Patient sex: M
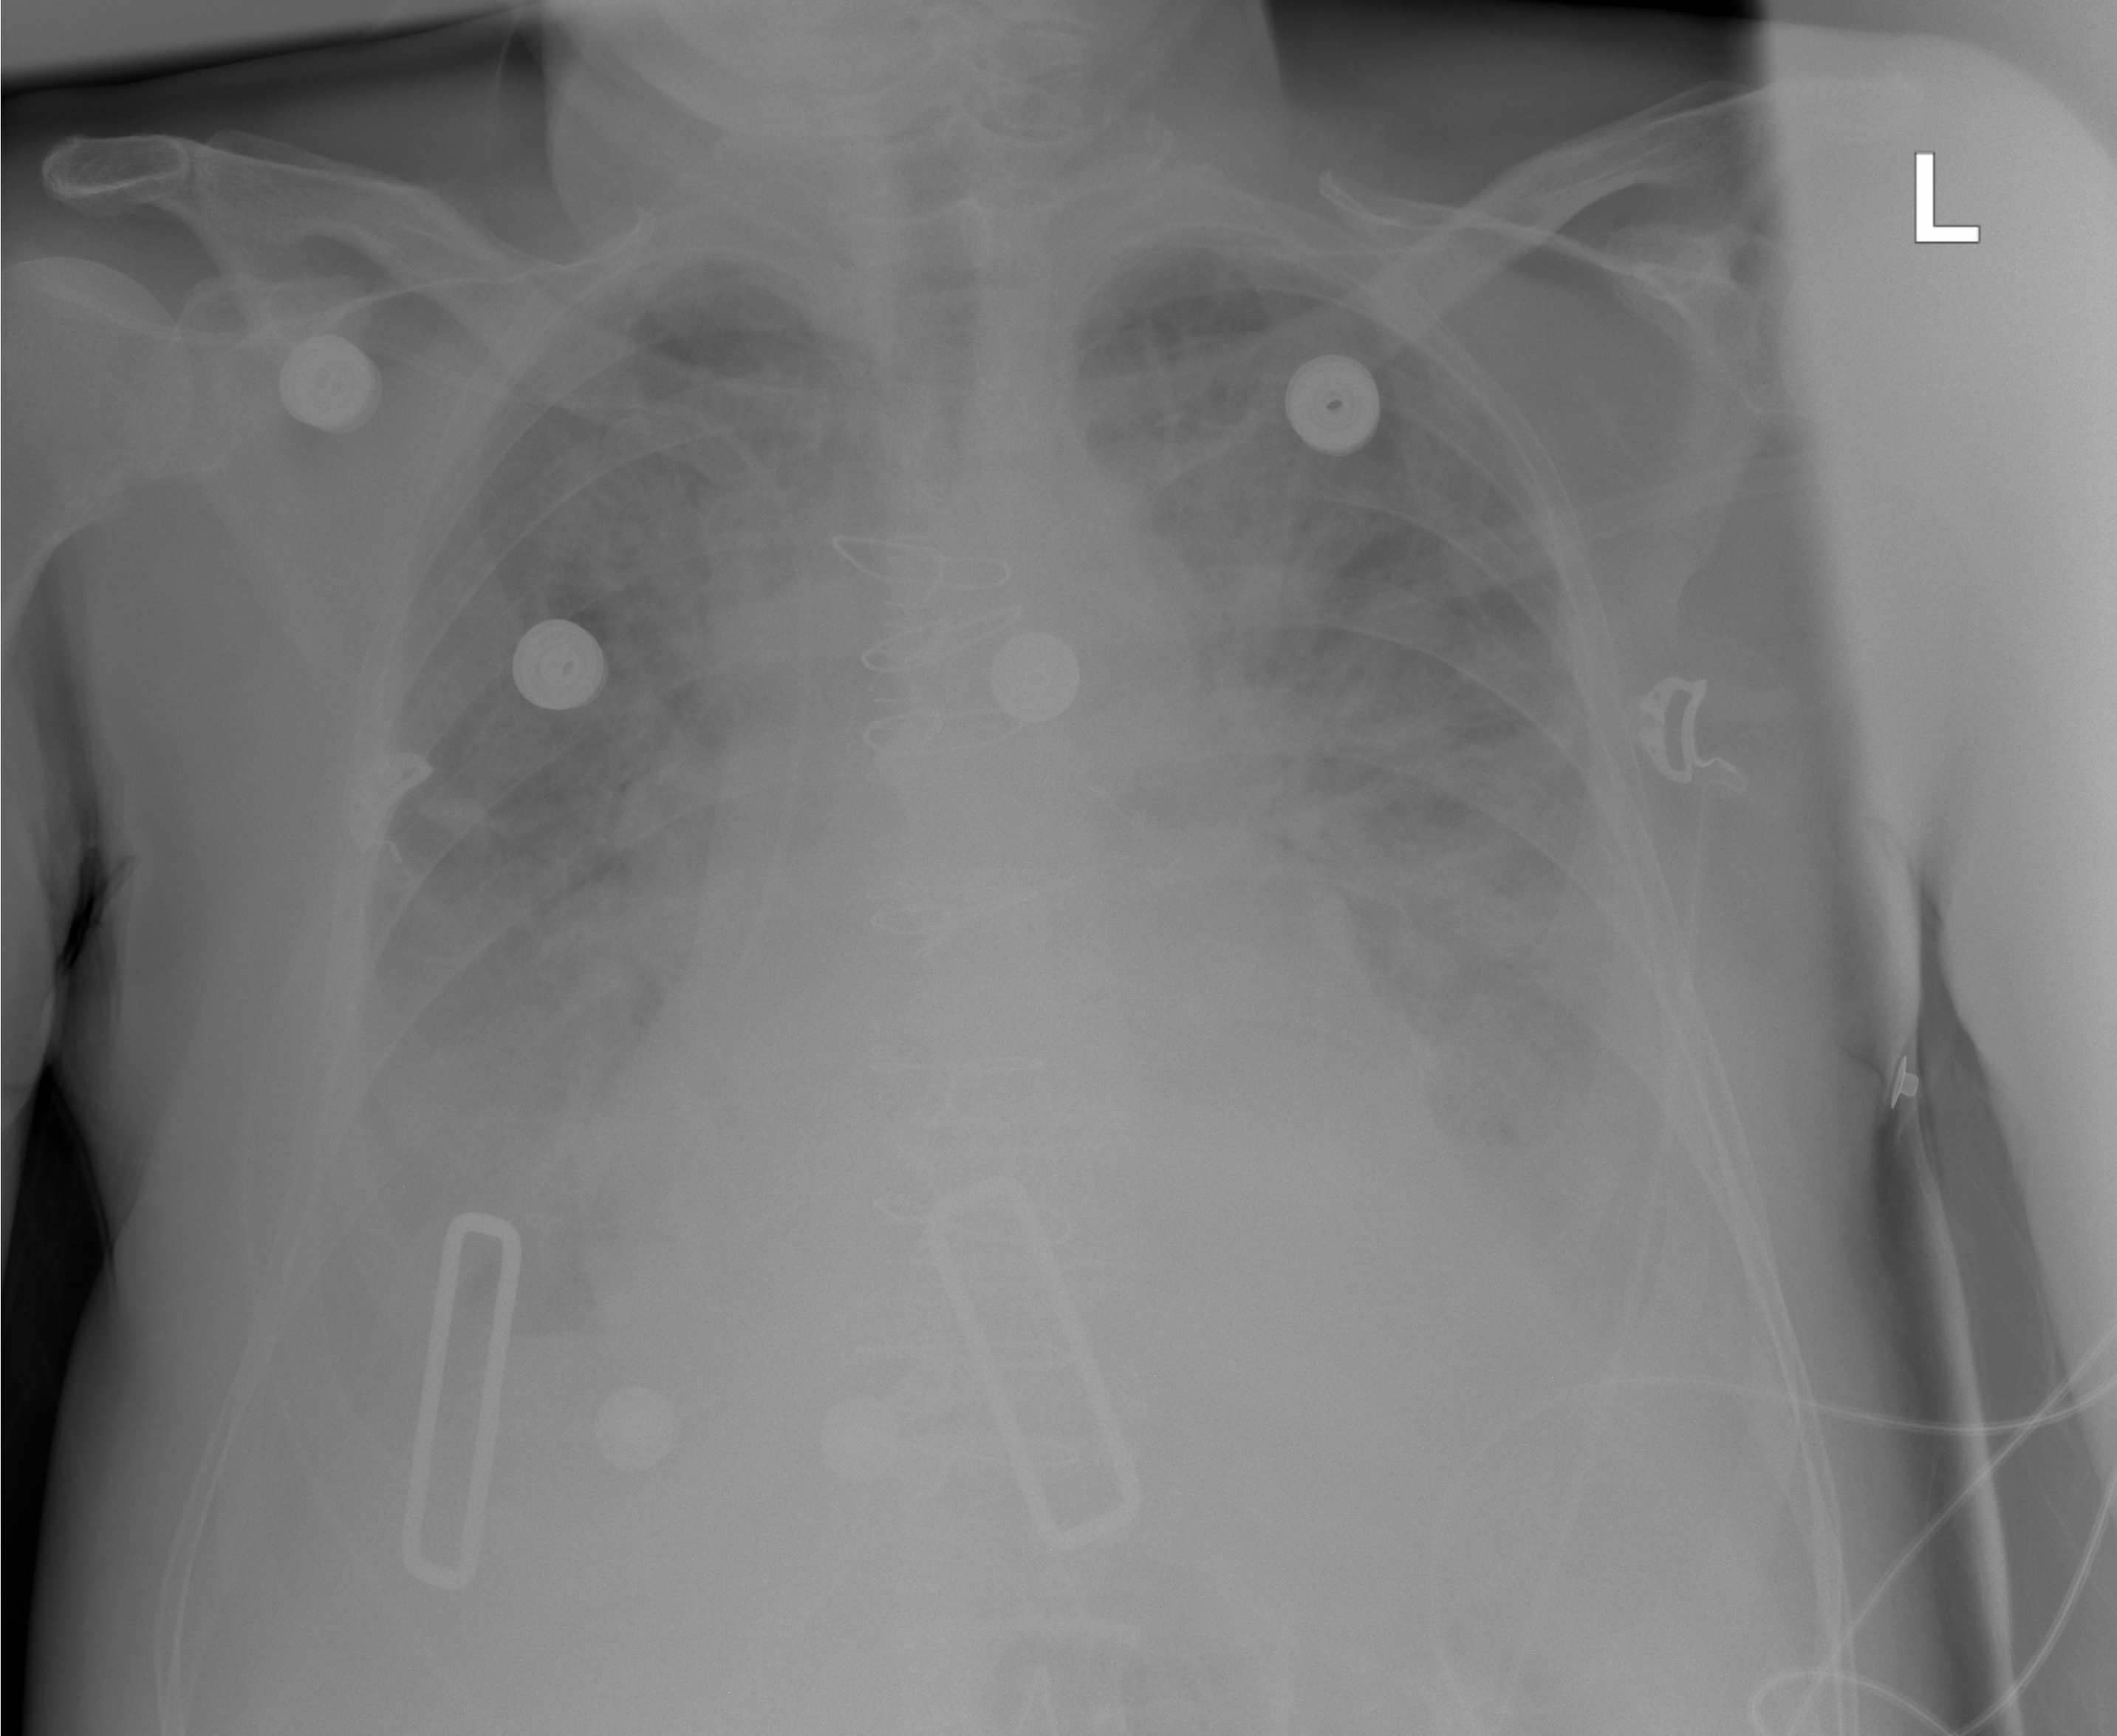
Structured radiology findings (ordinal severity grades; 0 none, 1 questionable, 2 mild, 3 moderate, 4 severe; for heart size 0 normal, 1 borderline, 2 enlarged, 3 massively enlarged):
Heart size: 2
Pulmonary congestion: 3
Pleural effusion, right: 2
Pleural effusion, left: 2
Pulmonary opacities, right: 4
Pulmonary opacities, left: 4
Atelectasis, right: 3
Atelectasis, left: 3